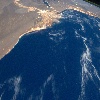
Label: water